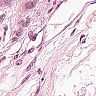
Metastatic tissue present: yes